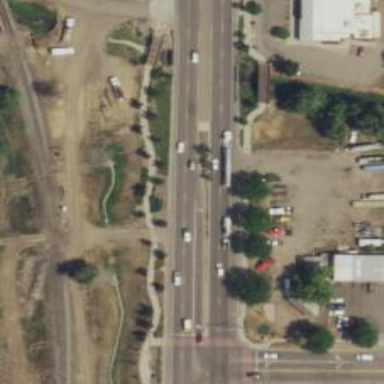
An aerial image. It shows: Trunk highway with grade1 asphalt surface.